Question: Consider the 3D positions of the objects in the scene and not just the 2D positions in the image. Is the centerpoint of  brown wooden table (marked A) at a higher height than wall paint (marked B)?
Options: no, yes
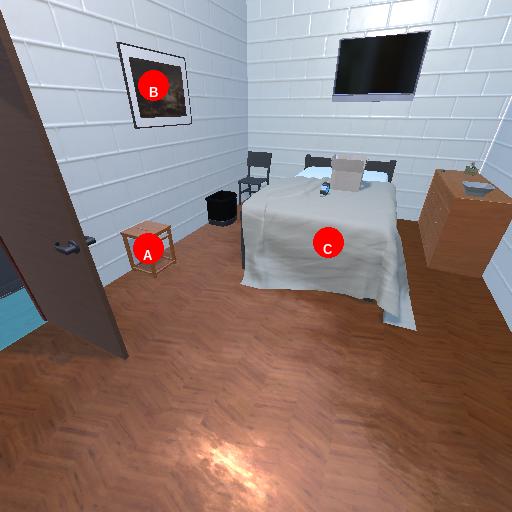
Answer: no